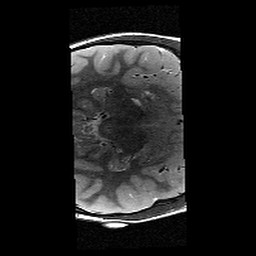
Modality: T2w
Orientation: axial
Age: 9
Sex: male
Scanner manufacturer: siemens
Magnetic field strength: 3 T
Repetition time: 9.23 s
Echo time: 0.067 s